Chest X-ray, PA view. Patient: 28 years old, sex F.
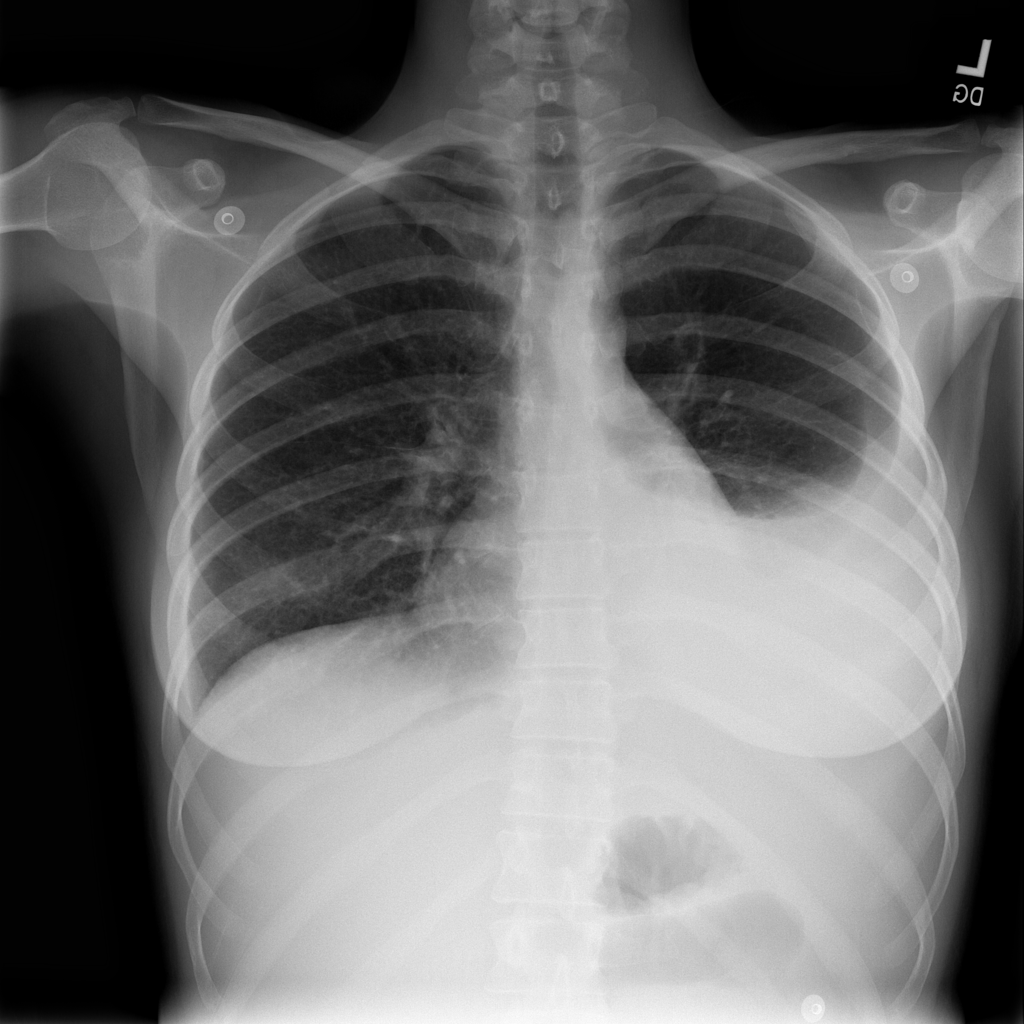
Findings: No Finding